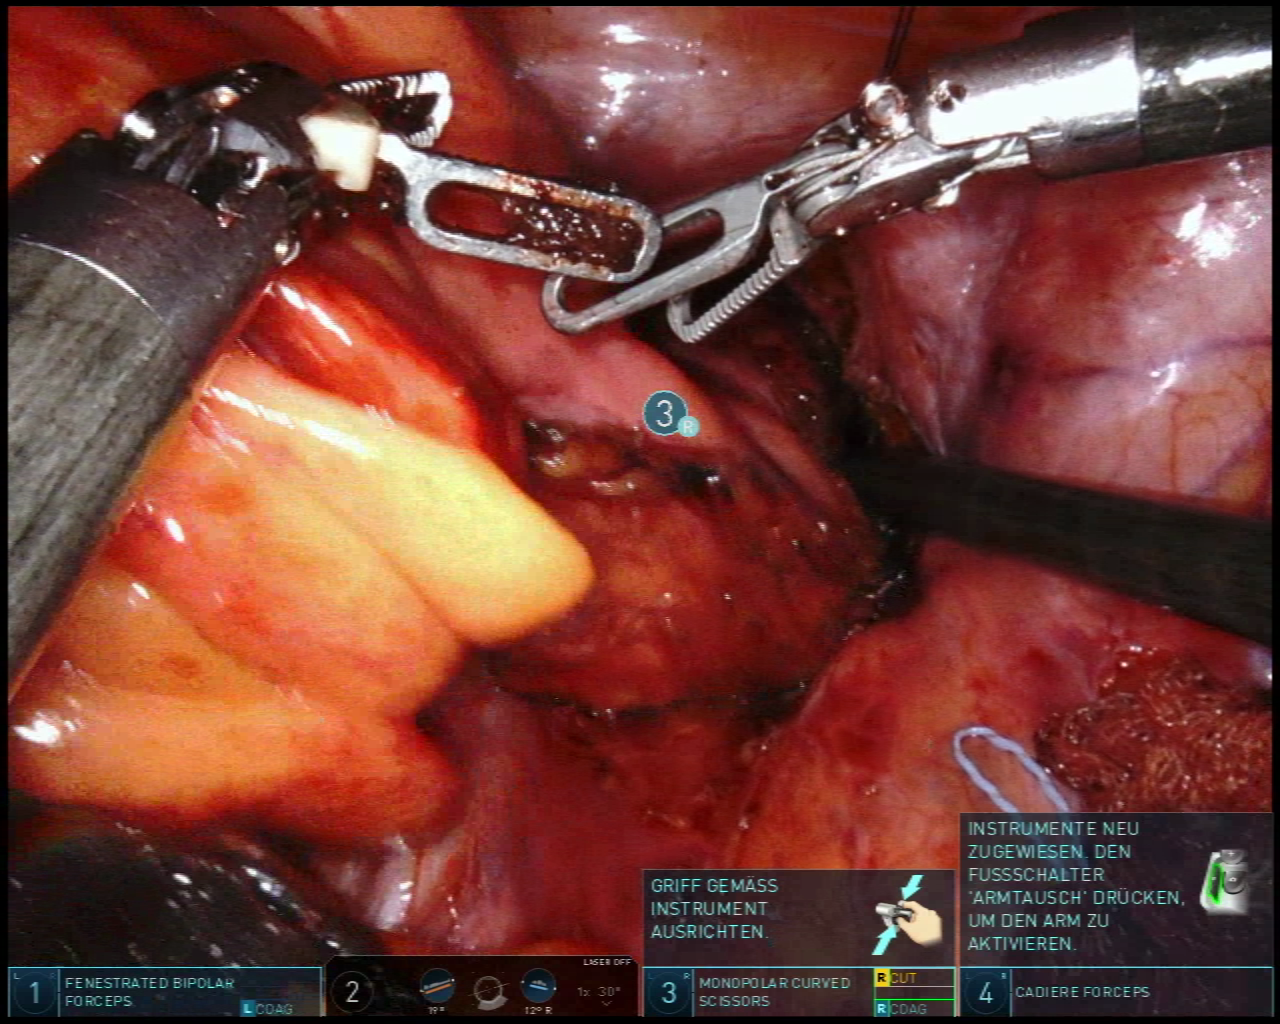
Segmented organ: ureter
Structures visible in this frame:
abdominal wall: yes
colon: no
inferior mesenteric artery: no
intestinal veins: no
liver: no
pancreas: no
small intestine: no
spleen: no
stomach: no
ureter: yes
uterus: no
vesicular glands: no